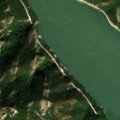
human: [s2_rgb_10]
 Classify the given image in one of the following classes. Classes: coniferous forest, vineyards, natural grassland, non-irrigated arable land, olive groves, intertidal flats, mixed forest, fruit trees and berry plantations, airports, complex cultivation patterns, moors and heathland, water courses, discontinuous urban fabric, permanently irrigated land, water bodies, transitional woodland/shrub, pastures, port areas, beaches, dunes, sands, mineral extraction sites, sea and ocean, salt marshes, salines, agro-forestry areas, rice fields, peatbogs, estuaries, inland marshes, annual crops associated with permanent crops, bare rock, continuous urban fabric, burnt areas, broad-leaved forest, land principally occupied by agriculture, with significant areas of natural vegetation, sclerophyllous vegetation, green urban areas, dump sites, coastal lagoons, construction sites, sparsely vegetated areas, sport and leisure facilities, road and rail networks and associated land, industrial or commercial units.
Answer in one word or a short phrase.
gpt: broad-leaved forest, transitional woodland/shrub, water courses